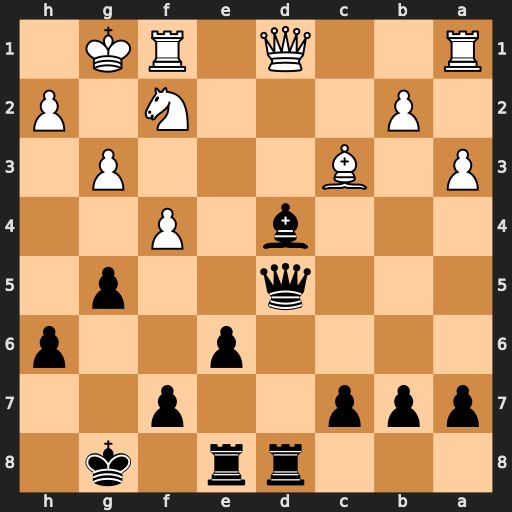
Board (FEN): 3rr1k1/ppp2p2/4p2p/3q2p1/3b1P2/P1B3P1/1P3N1P/R2Q1RK1
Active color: b
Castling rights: -
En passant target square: -
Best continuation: Bxf2+ Kxf2 Qc5+ Kg2 Rxd1